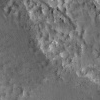
Atmospheric dust classification: not_dusty